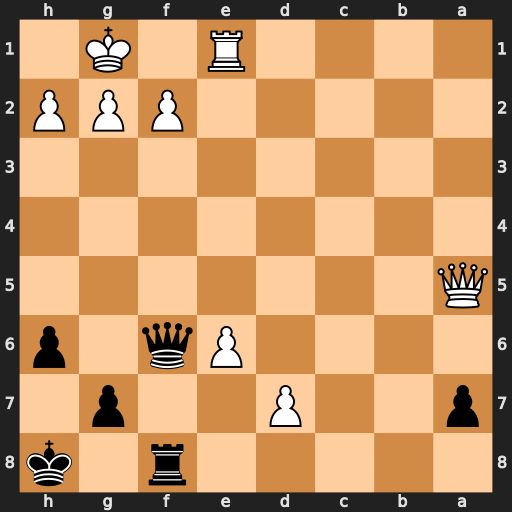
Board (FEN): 5r1k/p2P2p1/4Pq1p/Q7/8/8/5PPP/4R1K1
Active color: b
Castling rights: -
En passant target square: -
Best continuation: Qxf2+ Kh1 Qf1+ Rxf1 Rxf1#